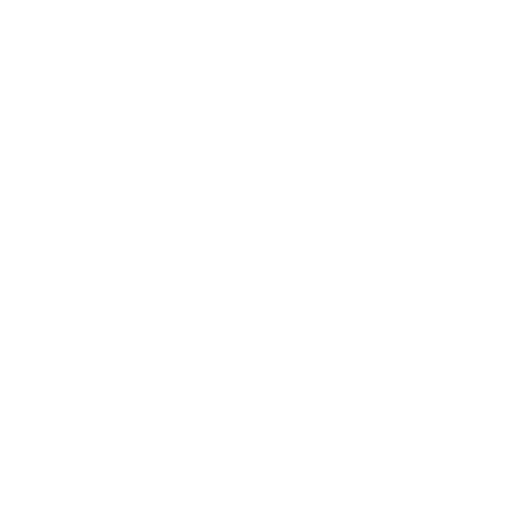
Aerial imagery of island in Alaska named Patterson Island containing only unknown